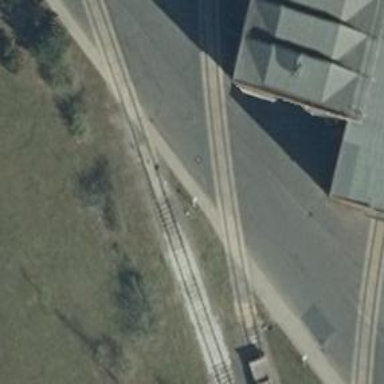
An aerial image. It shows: Level crossing along the railway.